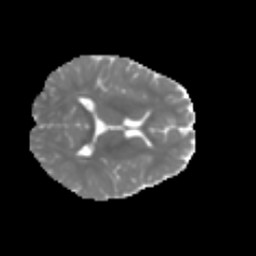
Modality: MD
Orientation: axial
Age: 6
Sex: male
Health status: healthy